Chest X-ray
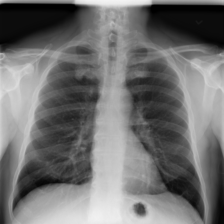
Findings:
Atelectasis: negative
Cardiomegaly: negative
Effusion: negative
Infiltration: negative
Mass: negative
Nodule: negative
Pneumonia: negative
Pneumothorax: negative
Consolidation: negative
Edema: negative
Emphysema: negative
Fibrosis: negative
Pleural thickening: negative
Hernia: negative